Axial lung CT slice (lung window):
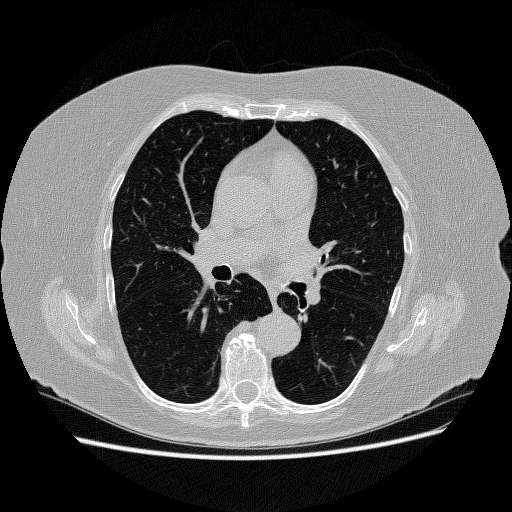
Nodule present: no